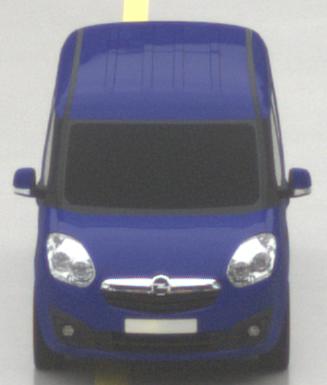
Make: Opel
Model: Combo Combi L1H1 1.4
Detailed model: Combo (D) Combi
Model produced from: 2012/01
Model produced until: 2013/11
Doors: 5
Color: blue
Road condition: wet road
Daytime: midday
Contrast: low contrast